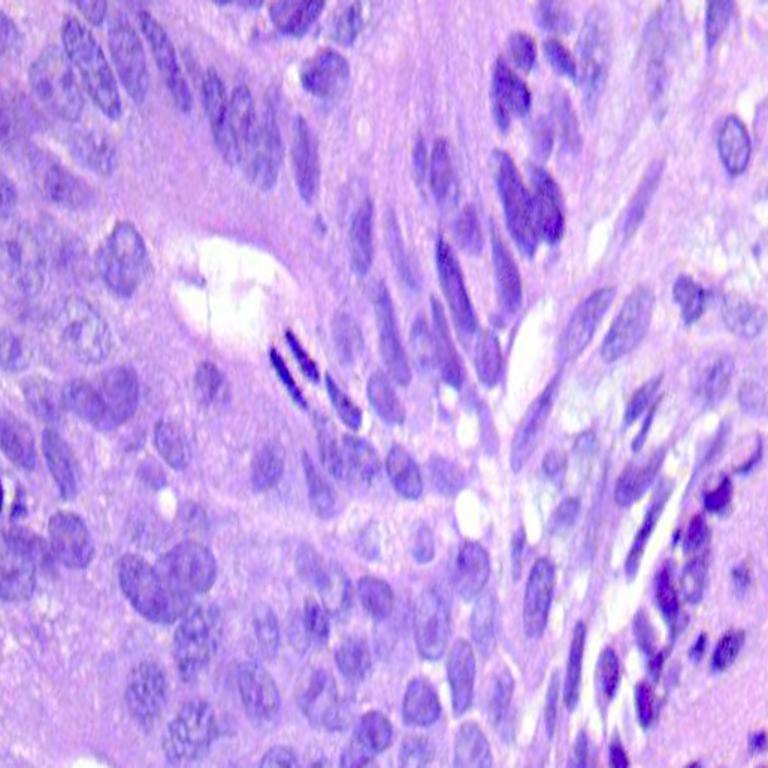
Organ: colon
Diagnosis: adenocarcinomas